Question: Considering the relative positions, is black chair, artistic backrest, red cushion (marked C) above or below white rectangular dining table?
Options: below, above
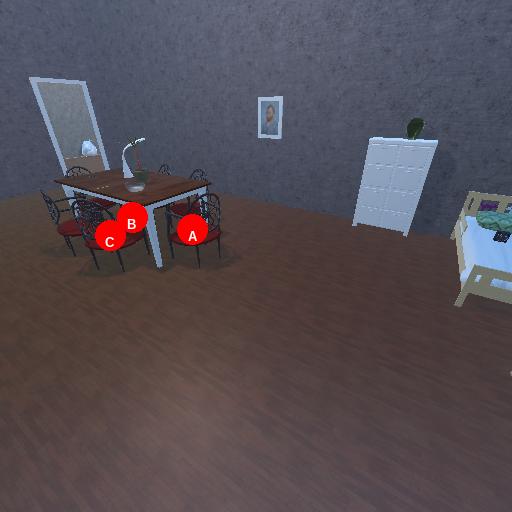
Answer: below